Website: home-depot
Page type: delivery-shipping
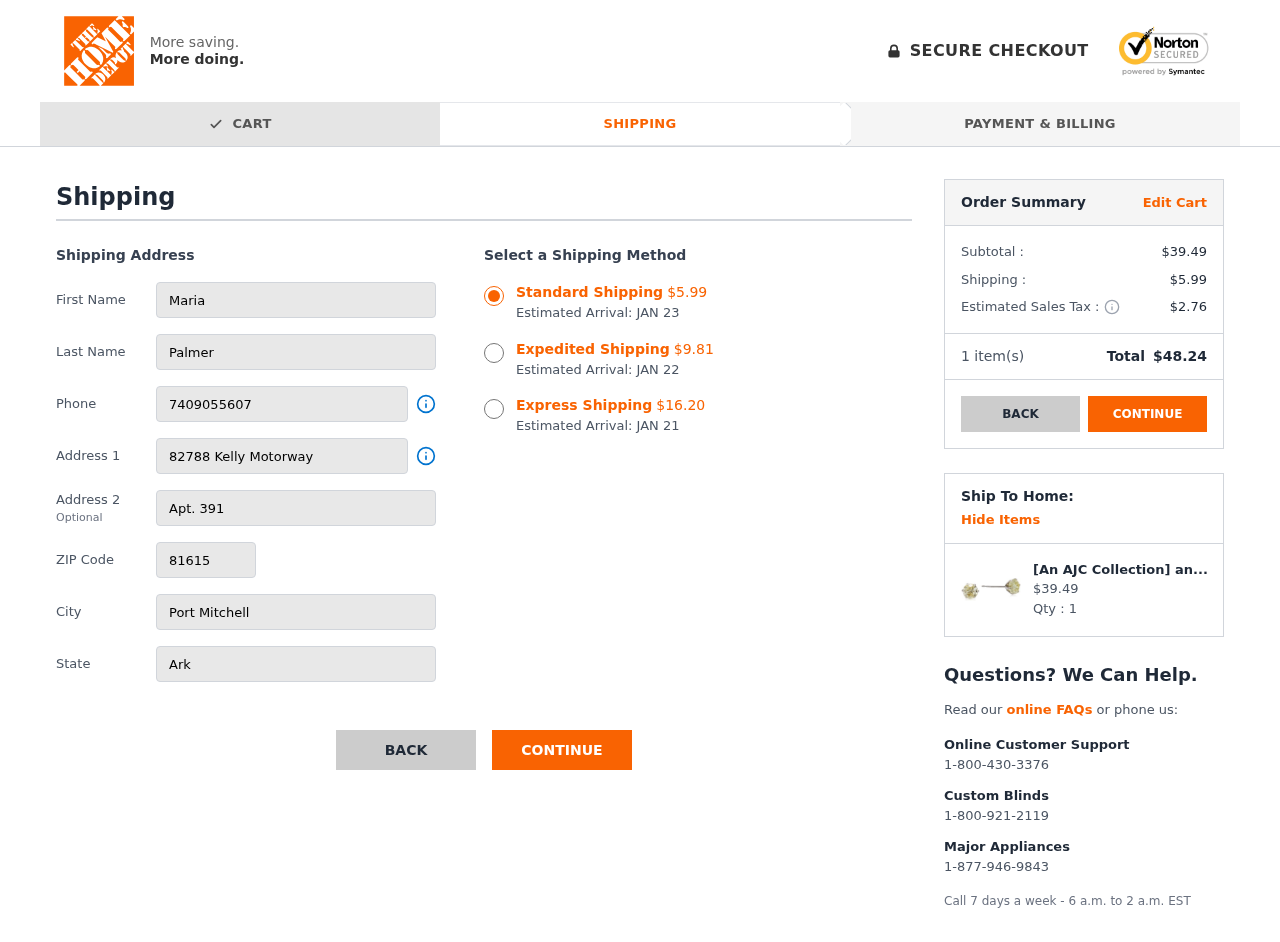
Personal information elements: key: PII_CITY
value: Port Mitchell
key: PII_FIRSTNAME
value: Maria
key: PII_LASTNAME
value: Palmer
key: PII_PHONE
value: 7409055607
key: PII_POSTCODE
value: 81615
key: PII_STATE
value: Arkansas
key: PII_STREET
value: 82788 Kelly Motorway
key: PII_STREET2
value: Apt. 391
Product elements: key: PRODUCT1_NAME
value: [An AJC Collection] an AJC Collection [] with a Certificate Diamond Platinum 900 Earrings total 1.00
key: PRODUCT1_PRICE
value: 39.49
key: PRODUCT1_QUANTITY
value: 1
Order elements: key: ORDER_SHIPPING_COST_STANDARD
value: $5.99
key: ORDER_DELIVERY_DATE
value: JAN 23
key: ORDER_SHIPPING_COST_EXPEDITED
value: $9.81
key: ORDER_DELIVERY_DATE_EXPEDITED
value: JAN 22
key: ORDER_SHIPPING_COST_EXPRESS
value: $16.20
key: ORDER_DELIVERY_DATE_EXPRESS
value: JAN 21
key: ORDER_SUBTOTAL
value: $39.49
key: ORDER_SHIPPING_COST
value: $5.99
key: ORDER_TAX
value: $2.76
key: ORDER_NUM_ITEMS
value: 1
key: ORDER_TOTAL
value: $48.24